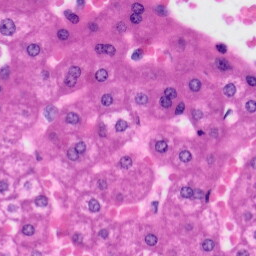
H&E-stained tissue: Liver